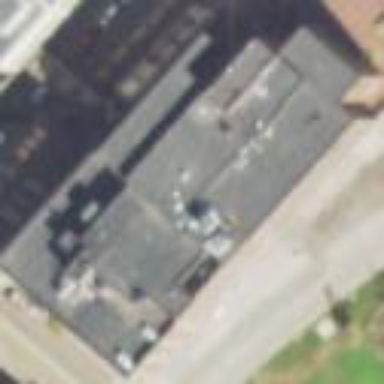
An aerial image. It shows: Commercial building.